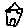
Label: house